Question: I have the following matrix multiplication code, implemented using CUDA 3.2 and VS 2008. I am running on Windows server 2008 r2 enterprise. I am running a Nvidia GTX 480. The following code works fine with values of "Width" (Matrix width) up to about 2500 or so.
'''
int size = Width*Width*sizeof(float);
float* Md, *Nd, *Pd;
cudaError_t err = cudaSuccess;
//Allocate Device Memory for M, N and P
err = cudaMalloc((void**)&Md, size);
err = cudaMalloc((void**)&Nd, size);
err = cudaMalloc((void**)&Pd, size);
//Copy Matrix from Host Memory to Device Memory
err = cudaMemcpy(Md, M, size, cudaMemcpyHostToDevice);
err = cudaMemcpy(Nd, N, size, cudaMemcpyHostToDevice);
//Setup the execution configuration
dim3 dimBlock(TileWidth, TileWidth, 1);
dim3 dimGrid(ceil((float)(Width)/TileWidth), ceil((float)(Width)/TileWidth), 1);
MatrixMultiplicationMultiBlock_Kernel<<<dimGrid, dimBlock>>>(Md, Nd, Pd, Width);
err = cudaMemcpy(P, Pd, size, cudaMemcpyDeviceToHost);
//Free Device Memory
cudaFree(Md);
cudaFree(Nd);
cudaFree(Pd);
'''
When I set the "Width" to 3000 or greater, I get the following error after a black screen:

I looked online and I saw that some people has this issue because the watchdog was killing the kernel after it hangs for more than 5 seconds. I tried editing the "TdrDelay" in the registry and this delayed the time before the black screen and same error appeared. So I concluded this was not my issue.
I debugged into my code and found this line to be the culprit:
'''
err = cudaMemcpy(P, Pd, size, cudaMemcpyDeviceToHost);
'''
This is what I use to return my result set from the device after my matrix multiplication kernel function is called. Everything up until this point seems to run fine. I believe I am allocating memory correctly and cannot figure out why this is happening. I thought maybe I didn't have enough memory on my card for this but then shouldn't cudaMalloc have returned an error? (I confirmed it didn't while debugging).
Any ideas/assistance would be greatly appreciated!... Thanks a lot guys!!
Kernel code:
'''
//Matrix Multiplication Kernel - Multi-Block Implementation
__global__ void MatrixMultiplicationMultiBlock_Kernel (float* Md, float* Nd, float* Pd, int Width)
{
int TileWidth = blockDim.x;
//Get row and column from block and thread ids
int Row = (TileWidth*blockIdx.y) + threadIdx.y;
int Column = (TileWidth*blockIdx.x) + threadIdx.x;
//Pvalue store the Pd element that is computed by the thread
float Pvalue = 0;
for (int i = 0; i < Width; ++i)
{
float Mdelement = Md[Row * Width + i];
float Ndelement = Nd[i * Width + Column];
Pvalue += Mdelement * Ndelement;
}
//Write the matrix to device memory each thread writes one element
Pd[Row * Width + Column] = Pvalue;
}
'''
I also have this other function that uses shared memory, and it also gives the same error:
Call:
'''
MatrixMultiplicationSharedMemory_Kernel<<<dimGrid, dimBlock, sizeof(float)*TileWidth*TileWidth*2>>>(Md, Nd, Pd, Width);
'''
Kernel code:
'''
//Matrix Multiplication Kernel - Shared Memory Implementation
__global__ void MatrixMultiplicationSharedMemory_Kernel (float* Md, float* Nd, float* Pd, int Width)
{
int TileWidth = blockDim.x;
//Initialize shared memory
extern __shared__ float sharedArrays[];
float* Mds = (float*) &sharedArrays;
float* Nds = (float*) &Mds[TileWidth*TileWidth];
int tx = threadIdx.x;
int ty = threadIdx.y;
//Get row and column from block and thread ids
int Row = (TileWidth*blockIdx.y) + ty;
int Column = (TileWidth*blockIdx.x) + tx;
float Pvalue = 0;
//For each tile, load the element into shared memory
for( int i = 0; i < ceil((float)Width/TileWidth); ++i)
{
Mds[ty*TileWidth+tx] = Md[Row*Width + (i*TileWidth + tx)];
Nds[ty*TileWidth+tx] = Nd[(ty + (i * TileWidth))*Width + Column];
__syncthreads();
for( int j = 0; j < TileWidth; ++j)
{
Pvalue += Mds[ty*TileWidth+j] * Nds[j*TileWidth+tx];
}
__syncthreads();
}
//Write the matrix to device memory each thread writes one element
Pd[Row * Width + Column] = Pvalue;
}
'''
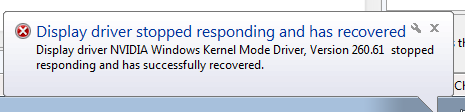
Answer: The problem is actually the kernel not the 'cudaMemcpy()'. When you launch the kernel the GPU goes off and does the work asynchronously with the CPU, so it's only when you synchronize with the GPU that you have to wait for the work to finish. 'cudaMemcpy()' involves an implicit synchronization, hence that is where you see the problem.
You could double-check this by calling 'cudaThreadSynchronize()' after the kernel and the problem will appear to be on the 'cudaThreadSynchronize()' instead of the 'cudaMemcpy()'.
After changing the TDR timeout, did you restart your machine? Unfortunately Windows needs to be restarted to change the TDR settings. <URL> has a fairly good description of the full settings available.
In this case the problem is not actually the WDDM timeout. There are errors in the kernel which you would need to resolve (for example you should be able to incremement 'i' by more than one on each iteration) and checking out the 'matrixMul' sample in the SDK may be useful. Incidentally, I hope this is a learning exercise since in reality you would be better off (for performance) using CUBLAS to perform matrix multiplication.
The most critical problem in the code is that you are using shared memory without actually allocating any. In your kernel you have:
'''
//Initialize shared memory
extern __shared__ float sharedArrays[];
'''
But when you launch the kernel you do not specify how much shared memory to allocate for each block:
'''
MatrixMultiplicationMultiBlock_Kernel<<<dimGrid, dimBlock>>>(Md, Nd, Pd, Width);
'''
The <<<>>> syntax actually takes four arguments where the third and fourth are optional. The fourth is the stream index which is used to get overlap between compute and data transfer (and for concurrent kernel execution) but the argument specifies the amount of shared memory per block. In this case I assume you want to store 'TileWidth * TileWidth' floats in the shared memory, so you would use:
'''
MatrixMultiplicationMultiBlock_Kernel<<<dimGrid, dimBlock, dimBlock.x * dimBlock.x * sizeof(float)>>>(Md, Nd, Pd, Width);
'''
As you mention in your comment, the actual problem was that your matrix width was not a multiple of the block width (and height since it is square, meaning the threads beyond the end would access beyond the end of the array. The code should either handle the non-multiple case or it should ensure that the width is a multiple of the block size.
I should have suggested this earlier, but it is often useful to run 'cuda-memcheck' to check for memeory access violations like this.